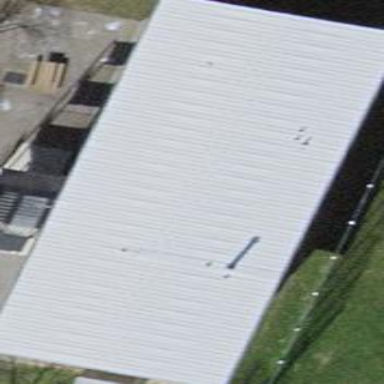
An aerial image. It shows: Flat-roofed school building.